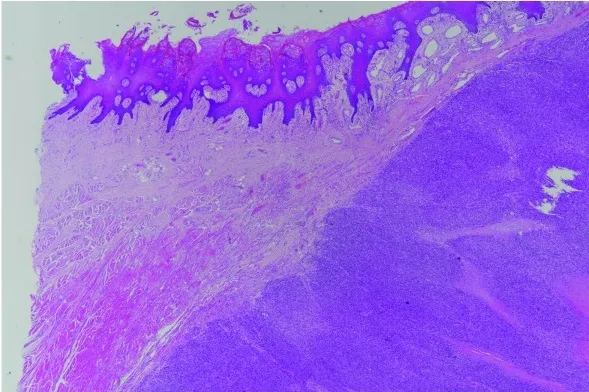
Sarcoma forming cellular fascicles is seen in the stroma of the tongue, focally invading the intrinsic muscle (left upper corner). . The surface squamous epithelium shows no dysplastic field change or connection with sarcoma. (H&E stain; magnification, x20).
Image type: pathology (h&e)